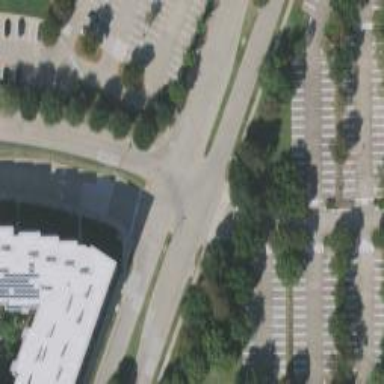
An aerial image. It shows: Tertiary road with separate sidewalks.